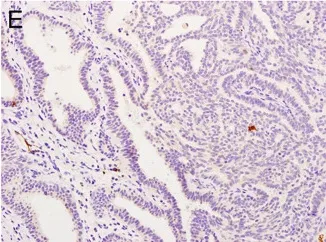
Immunohistochemical features of TL-LGNPPA. (E) Negative staining for S100 (x 20).
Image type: pathology (immunostaining)